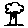
Label: tree